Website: slack
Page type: stored-credit-cards
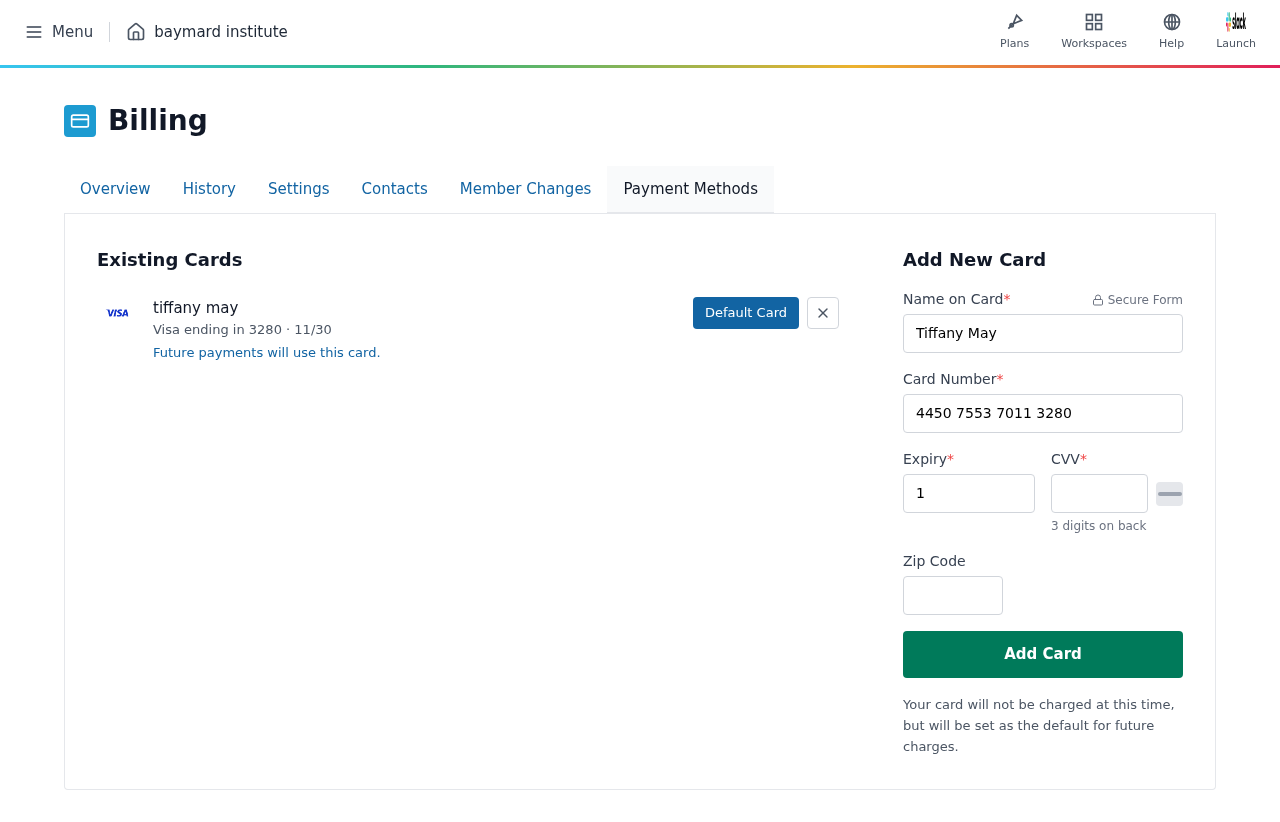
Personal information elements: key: PII_CARD_CVV
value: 075
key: PII_CARD_EXPIRY
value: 11/30
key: PII_CARD_EXPIRY_MONTH
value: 11
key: PII_CARD_EXPIRY_YEAR
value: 30
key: PII_CARD_LAST4
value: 3280
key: PII_CARD_NUMBER
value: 4450 7553 7011 3280
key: PII_CARD_TYPE
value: Visa
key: PII_FULLNAME
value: tiffany may
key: PII_FULLNAME
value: Tiffany May
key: PII_POSTCODE
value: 65155